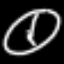
Label: clock